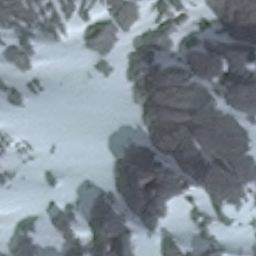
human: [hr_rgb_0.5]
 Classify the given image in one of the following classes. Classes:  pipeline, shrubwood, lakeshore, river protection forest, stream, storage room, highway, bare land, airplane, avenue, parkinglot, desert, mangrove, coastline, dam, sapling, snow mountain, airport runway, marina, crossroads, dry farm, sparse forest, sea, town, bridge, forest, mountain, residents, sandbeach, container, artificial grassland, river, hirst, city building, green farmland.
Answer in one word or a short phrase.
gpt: snow mountain